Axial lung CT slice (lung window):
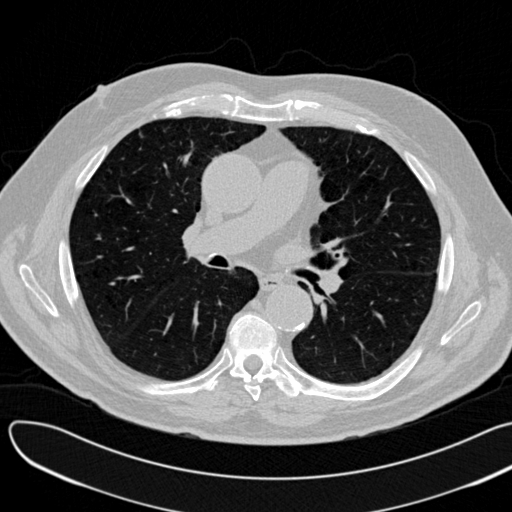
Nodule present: no